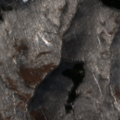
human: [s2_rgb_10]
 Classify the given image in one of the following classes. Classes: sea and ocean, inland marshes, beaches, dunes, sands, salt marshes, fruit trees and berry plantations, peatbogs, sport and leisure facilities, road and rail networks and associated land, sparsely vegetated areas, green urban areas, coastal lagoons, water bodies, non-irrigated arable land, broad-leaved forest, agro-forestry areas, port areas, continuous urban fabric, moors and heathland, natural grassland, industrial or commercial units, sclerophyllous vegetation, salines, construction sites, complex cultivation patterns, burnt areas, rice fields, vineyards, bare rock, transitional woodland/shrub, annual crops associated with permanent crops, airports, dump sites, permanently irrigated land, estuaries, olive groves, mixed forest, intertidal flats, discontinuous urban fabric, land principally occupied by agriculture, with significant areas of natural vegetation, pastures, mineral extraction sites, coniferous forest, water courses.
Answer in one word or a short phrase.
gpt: broad-leaved forest, mixed forest